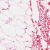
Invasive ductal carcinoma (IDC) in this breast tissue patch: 0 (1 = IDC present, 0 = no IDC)